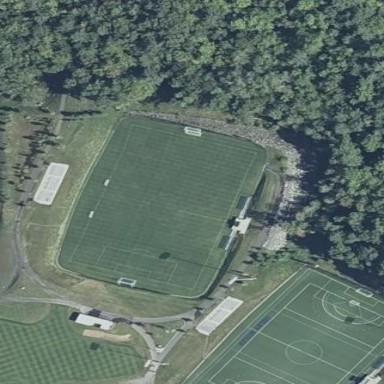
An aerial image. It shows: Soccer pitch for leisure land activities.